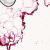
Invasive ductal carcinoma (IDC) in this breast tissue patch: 0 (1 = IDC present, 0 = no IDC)